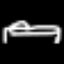
Label: bed